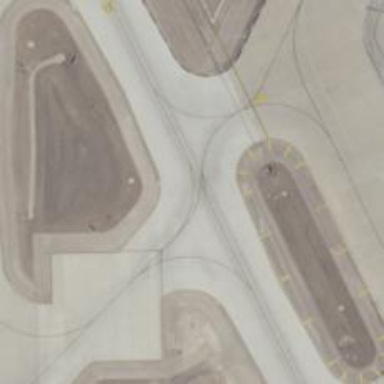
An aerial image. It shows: Image of taxiway at airport.